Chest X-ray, PA view. Patient: 55 years old, sex M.
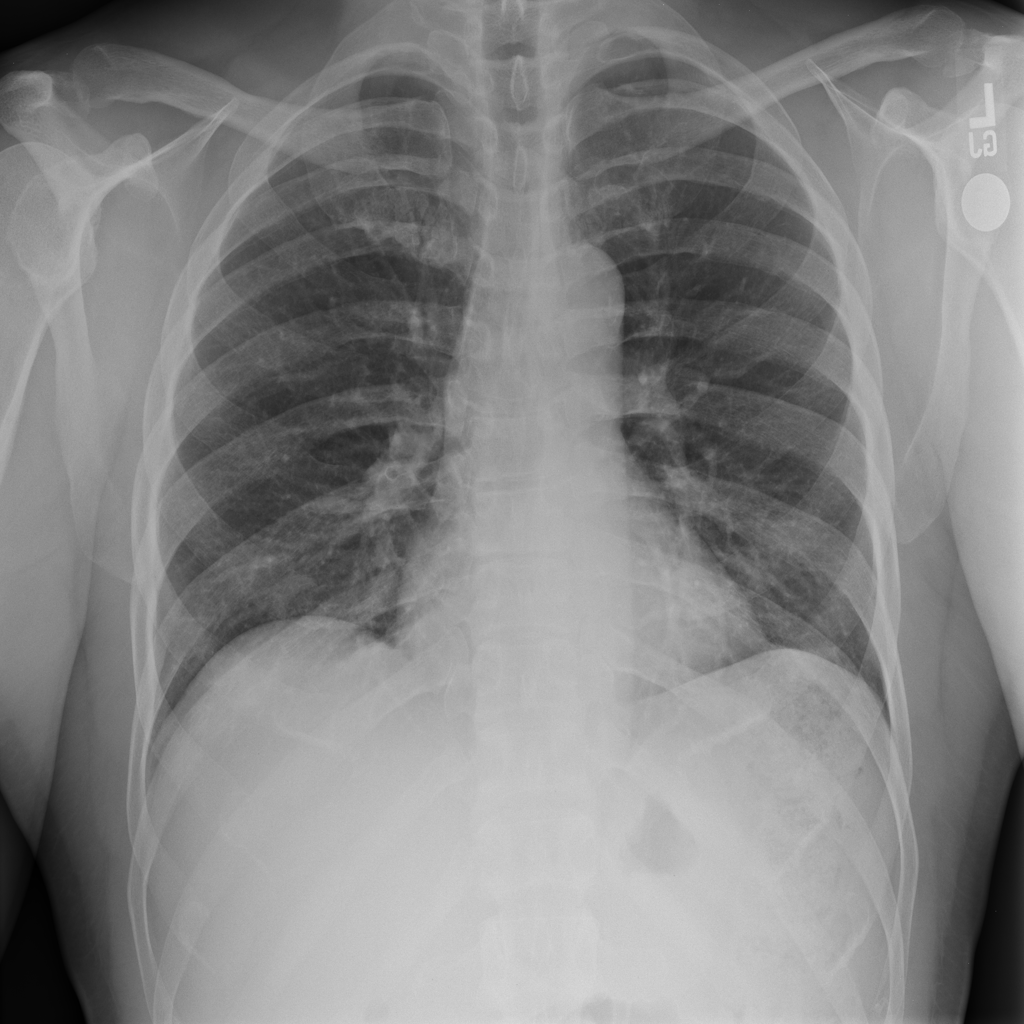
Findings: No Finding